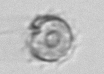
Label: coccolithophorid